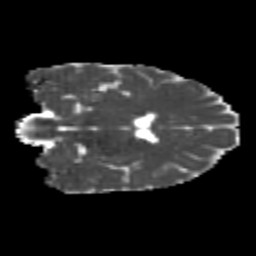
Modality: MD
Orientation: coronal
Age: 22
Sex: female
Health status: healthy
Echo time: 0.074 s